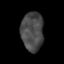
Tissue: lung
Cell type: T cells
Senescence score: 0.2187
Nuclear area (px): 845
Mean DAPI intensity: 73.362